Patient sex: F
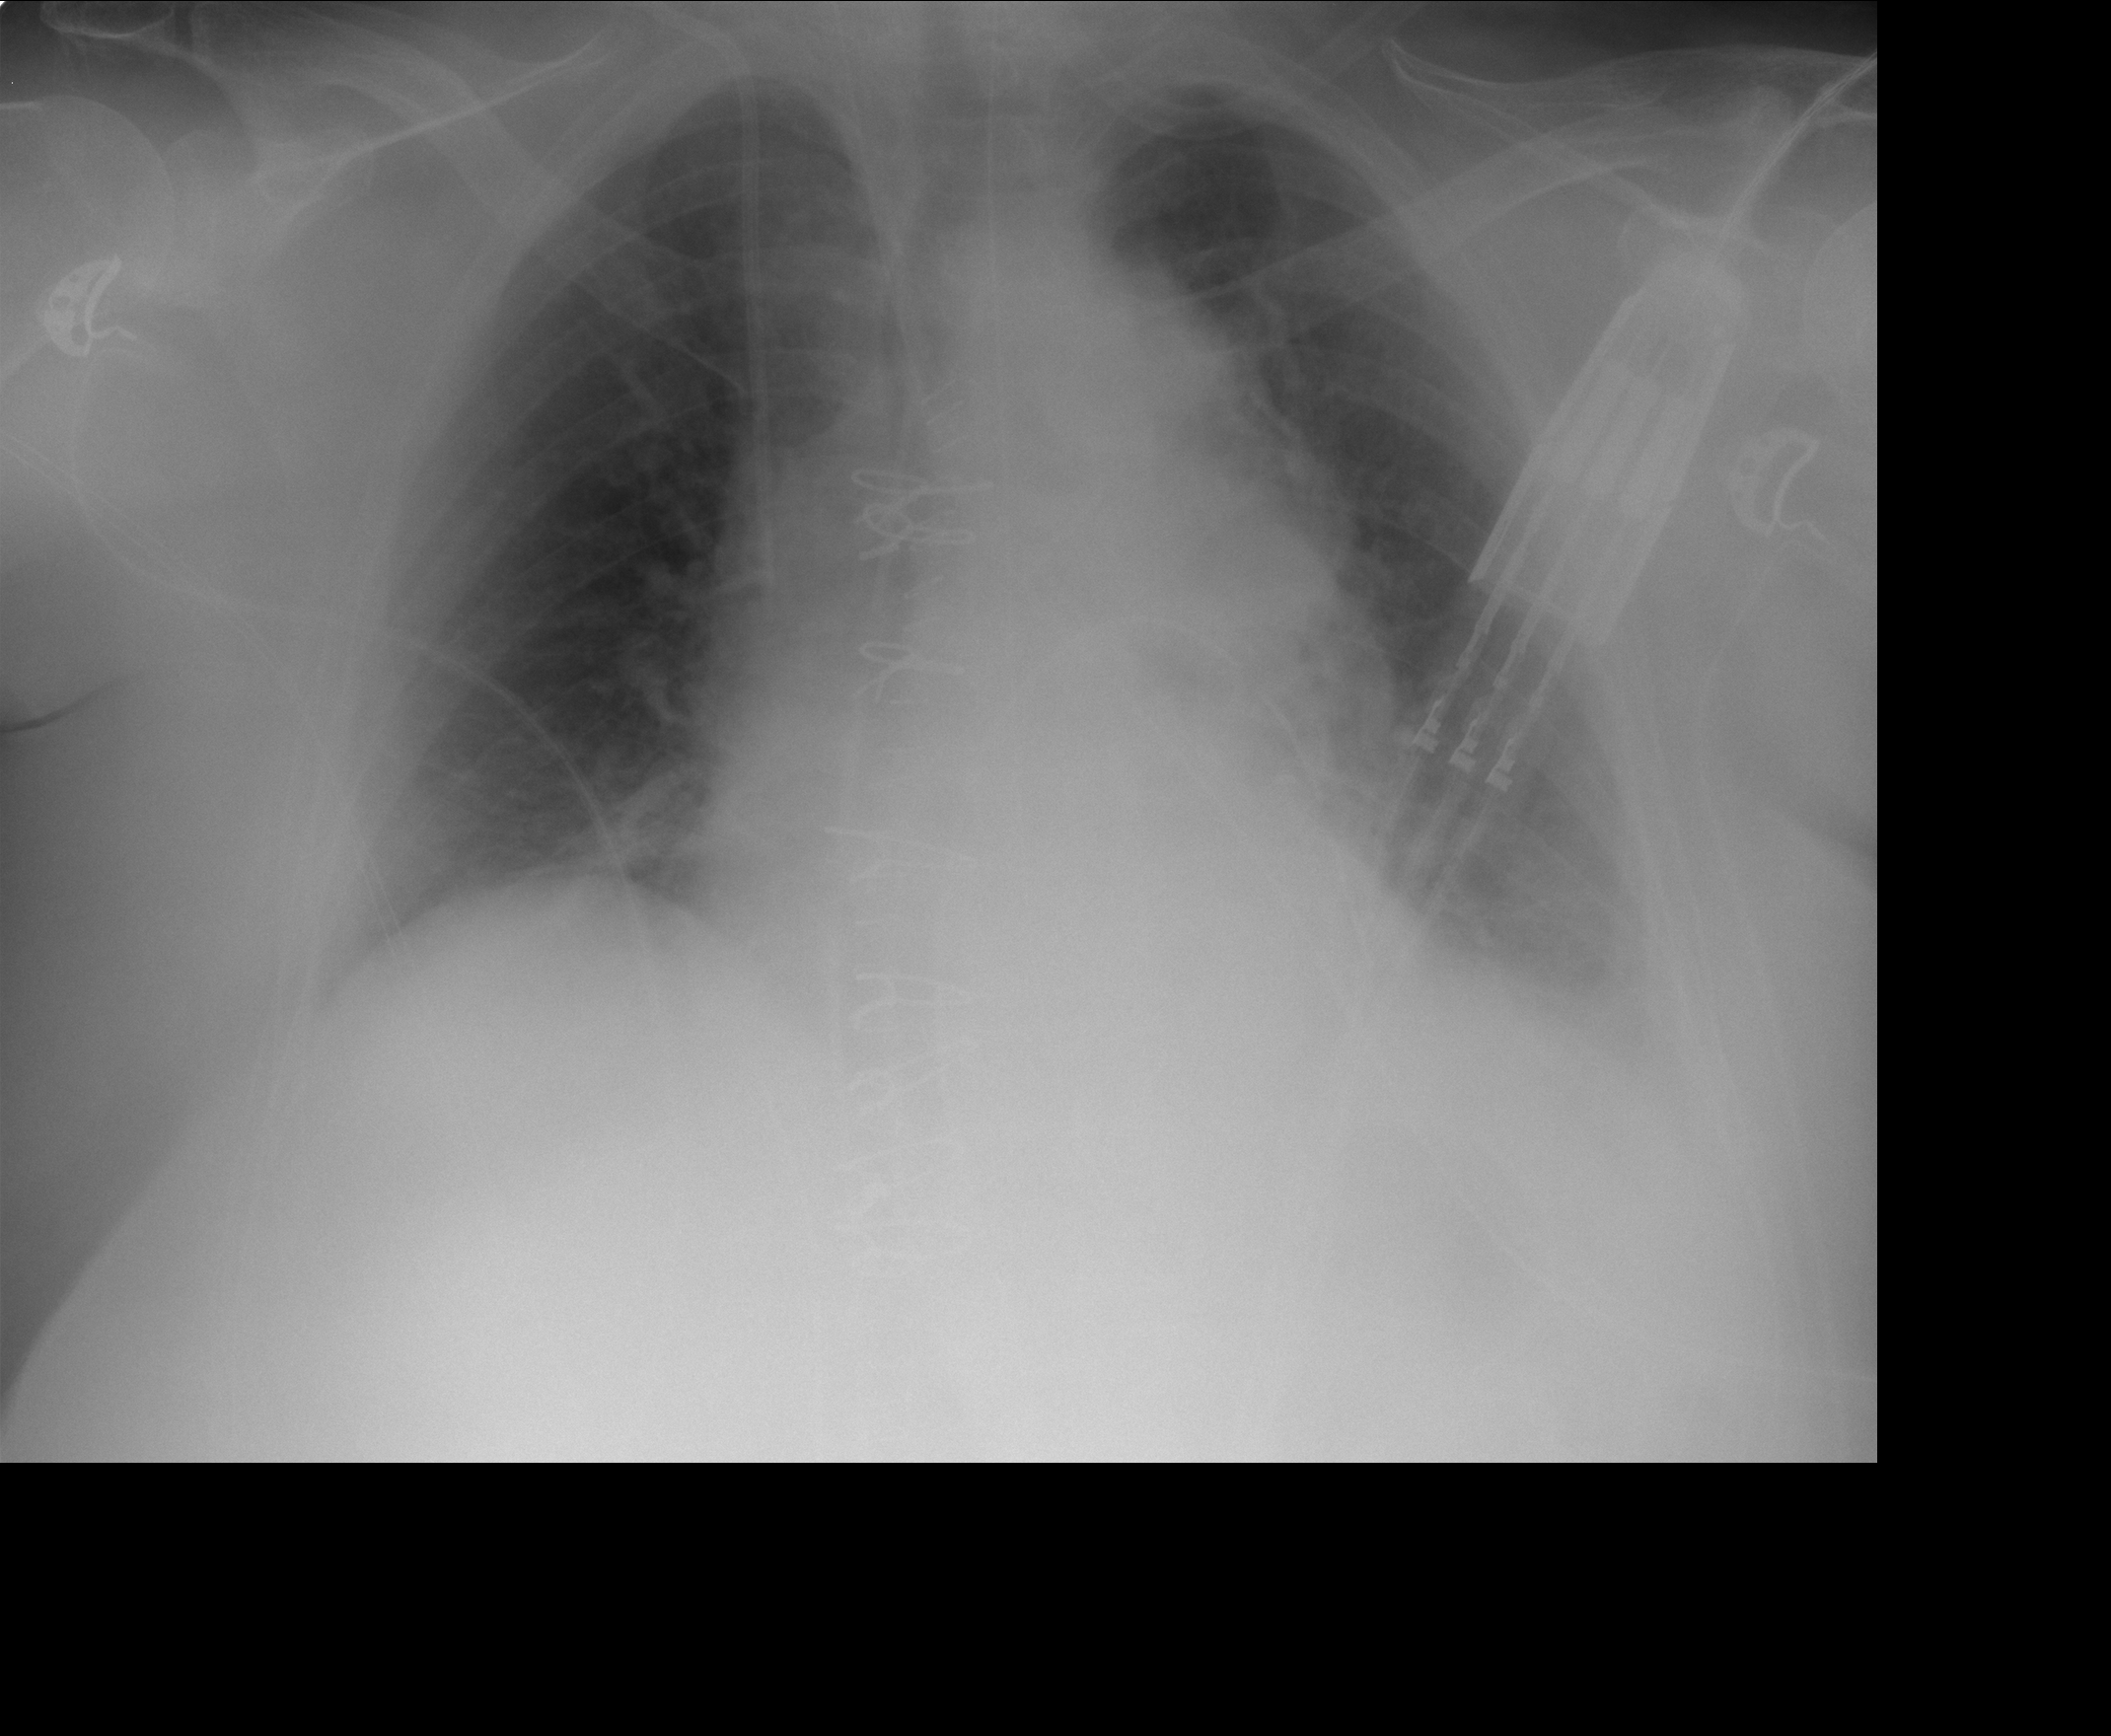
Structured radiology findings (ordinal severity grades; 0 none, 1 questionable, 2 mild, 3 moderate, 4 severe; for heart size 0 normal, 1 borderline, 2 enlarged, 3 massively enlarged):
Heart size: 1
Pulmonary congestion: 2
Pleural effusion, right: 1
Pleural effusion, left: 2
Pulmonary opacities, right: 0
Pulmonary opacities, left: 0
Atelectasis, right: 2
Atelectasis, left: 2